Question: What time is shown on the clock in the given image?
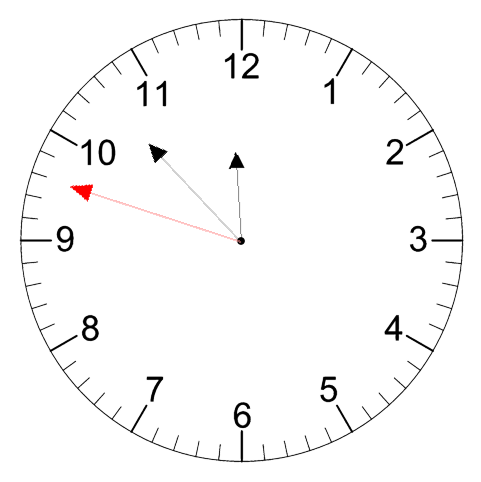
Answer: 11:52:48